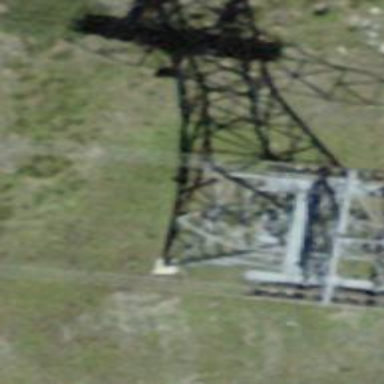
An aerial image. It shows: Pylon used for aerialway.